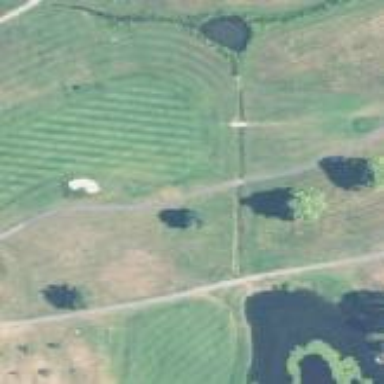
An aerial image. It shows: Golf fairway on grassy land designated for golfing activities.